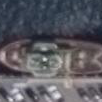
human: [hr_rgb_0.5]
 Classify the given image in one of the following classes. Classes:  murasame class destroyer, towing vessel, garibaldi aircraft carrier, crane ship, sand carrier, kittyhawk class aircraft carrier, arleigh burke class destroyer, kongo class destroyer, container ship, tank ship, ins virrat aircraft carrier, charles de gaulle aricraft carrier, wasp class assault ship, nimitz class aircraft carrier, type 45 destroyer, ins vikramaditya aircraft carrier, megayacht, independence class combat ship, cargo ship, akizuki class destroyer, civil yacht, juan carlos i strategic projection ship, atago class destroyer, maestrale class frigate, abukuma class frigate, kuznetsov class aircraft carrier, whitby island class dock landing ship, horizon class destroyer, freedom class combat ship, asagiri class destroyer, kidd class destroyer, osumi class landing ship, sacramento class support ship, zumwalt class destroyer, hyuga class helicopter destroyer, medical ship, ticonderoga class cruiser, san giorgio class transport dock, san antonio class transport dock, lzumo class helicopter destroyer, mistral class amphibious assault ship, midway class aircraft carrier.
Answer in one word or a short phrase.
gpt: Towing vessel